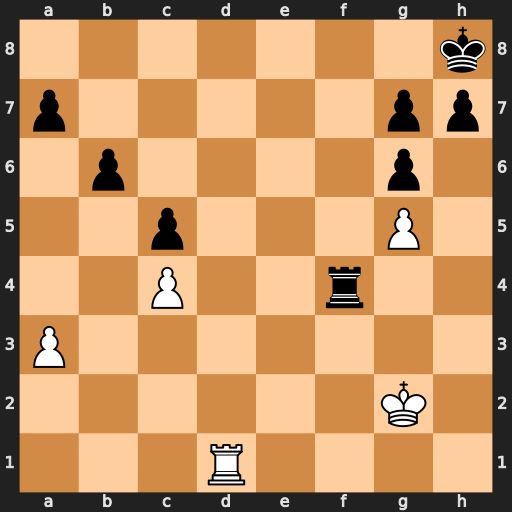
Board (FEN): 7k/p5pp/1p4p1/2p3P1/2P2r2/P7/6K1/3R4
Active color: w
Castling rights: -
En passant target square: -
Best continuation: Rd8+ Rf8 Rxf8#